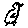
Label: bird